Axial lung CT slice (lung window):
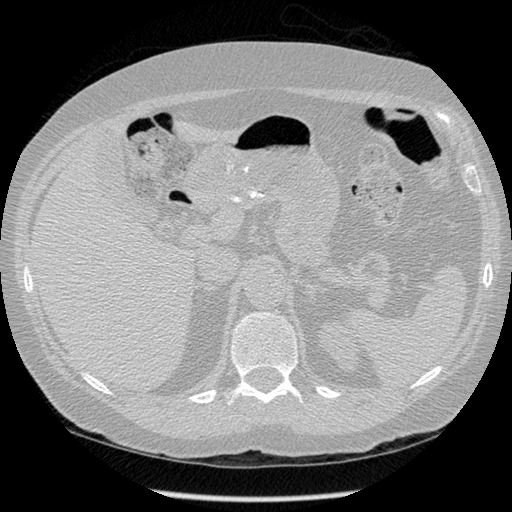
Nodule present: no